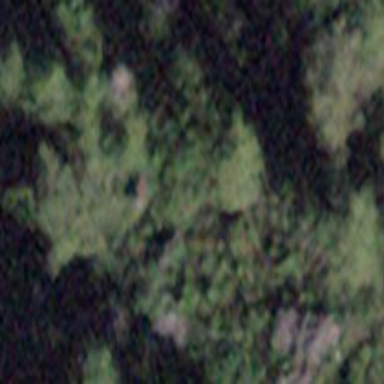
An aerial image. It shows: Forest area.